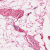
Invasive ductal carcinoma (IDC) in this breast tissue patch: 1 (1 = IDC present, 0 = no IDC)